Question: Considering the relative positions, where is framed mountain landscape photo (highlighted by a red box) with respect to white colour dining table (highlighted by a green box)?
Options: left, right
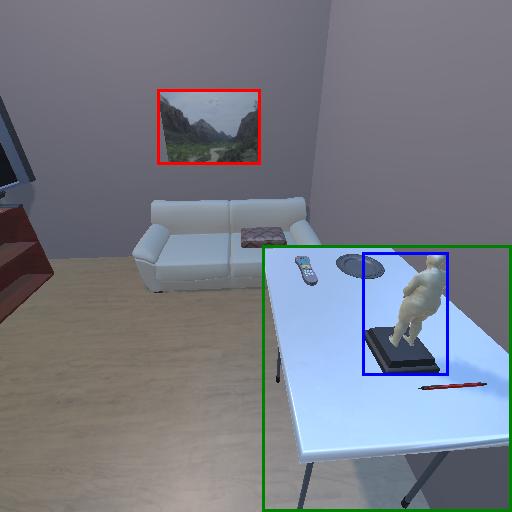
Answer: left